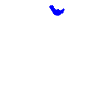
Particle: electron